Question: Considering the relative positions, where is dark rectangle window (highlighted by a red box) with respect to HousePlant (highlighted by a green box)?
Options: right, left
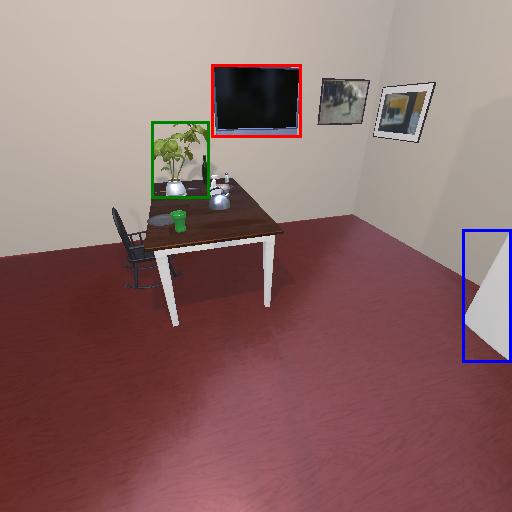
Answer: right